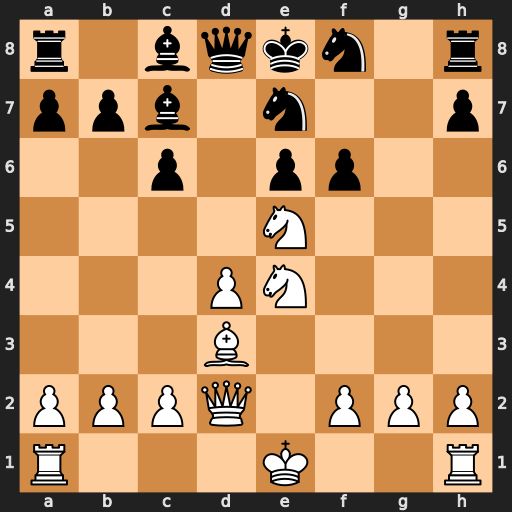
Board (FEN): r1bqkn1r/ppb1n2p/2p1pp2/4N3/3PN3/3B4/PPPQ1PPP/R3K2R
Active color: w
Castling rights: KQkq
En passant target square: -
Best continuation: Nxf6#